Question:
Above I have a screen shot that states an incorrect integer value on the post method. Also I can share you guys my code below
For front end and back end
'''
$(function(){
function getOneMovie(id) {
$.ajax({
url: 'http://localhost:3000/movielist' + id,
method: 'GET',
dataType: 'json',
success: function (data) {
$($("#updateForm")[0].movieId).val(data._id);
$($("#updateForm")[0].intNum).val(data.intNum);
$($("#updateForm")[0].name).val(data.name);
$($("#updateForm")[0].thumnail_path).val(data.thumnail_path);
$($("#updateForm")[0].description).val(data.description);
$($("#updateForm")[0].year_released).val(data.year_released);
$($("#updateForm")[0].language_released).val(data.language_released);
$("#updateForm").show();
}
});
}
$("#movieAdded").click(function (a) {
console.log("movieAdded Click")
let mydata = {
idmovielist: $($("#newForm")[0].intNum).val(),
name: $($("#newForm")[0].name).val(),
thumnail_path: $($("#newForm")[0].thumnail_path).val(),
description: $($("#newForm")[0].description).val(),
year_released: $($("#newForm")[0].year_released).val(),
language_released: $($("#newForm")[0].language_released).val(),
}
displayMovie(mydata);
console.log("Hidden")
$("#newForm").trigger("reset");
$("#newForm").toggle();
console.log("Hidden")
a.preventDefault();
});
function displayMovie(postdata) {
console.log("displayMovie 1 : ",postdata);
var myJSON = JSON.stringify(postdata);
$.ajax({
method: "POST",
url: "http://localhost:3000/movielist/addMovie",
dataType: "json",
data: myJSON,
success: function (data) {
console.log("displayMovie 2 : ",data);
}
});
}
function loadButton() {
$(".editMovie").click(function (a) {
getOneMovie($($(this)[0]).data("movieId"));
a.preventDefault();
});
$(".deleteMovie").click(function (a) {
deleteMovie($($(this)[0]).data("movieId"));
a.preventDefault();
});
}
loadButton();
function putMovie(id, data) {
$.ajax({
url: 'http://localhost:3000/movielist/update/' + id,
method: 'PUT',
dataType: 'json',
data: data,
success: function (data) {
console.log(data);
getOneMovie();
}
});
}
$("#updateMovie").on("click", function (a) {
let data = {
idmovielist: $($("#updateForm")[0].intNum).val(),
name: $($("#updateForm")[0].name).val(),
thumnail_path: $($("#updataForm")[0].thumnail_path).val(),
description: $($("#updateForm")[0].description).val(),
year_released: $($("#updateForm")[0].year_released).val(),
language_released: $($("#updateForm")[0].language_released).val(),
}
putMovie($($("#updateForm")[0].movieId).val(), data);
$("#updateForm").trigger("reset");
$("#updateForm").toggle();
a.preventDefault();
});
function deleteMovie(id) {
$.ajax({
url: "http://localhost:3000/movielist/" + id,
method: 'DELETE',
dataType: 'json',
success: function (data) {
console.log(data);
}
});
}
});
'''
This is my front end
'''
const express = require('express');
const app = express();
const mysql = require('mysql');
const bodyparser = require('body-parser');
app.use(bodyparser.json());
const mysqlConnection = mysql.createConnection({
host: 'localhost',
user: 'root',
password: 'Adil@123',
database: 'movies'
});
mysqlConnection.connect(err=>{
if (err) {
console.log('It was not successful
Error:' + JSON.stringify(err,undefined,2));
} else {
console.log('Its a success');
}
});
// Collecting all the movies from the movielist
app.get('/movielist',(req,res)=> {
mysqlConnection.query("SELECT * FROM movielist", (err, rows,fields)=> {
if (!err) {
res.send(rows);
} else {
console.log(err);
}
});
});
// Finding a movie based on the 'idmovielist' number
app.get('/movielist',(req,res) => {
mysqlConnection.query("SELECT * FROM movielist WHERE idmovielist = ?",[req.params.id],(err, rows,fields) =>{
if (!err) {
res.send(rows);
} else {
console.log(err);
}
});
});
// Delting a movie
app.delete('/movielist/:id',(req,res) => {
mysqlConnection.query("DELETE FROM movielist WHERE idmovielist = ?",[req.params.id],(err,rows,fields) =>{
if (!err) {
res.send("Movie is deleted");
} else {
console.log(err);
}
});
});
// Inserting a movie
app.post('/movielist/addMovie',(req, res) => {
console.log("movielist/addMovie : ",req.body);
mysqlConnection.query("INSERT INTO movielist ('idmovielist','name','thumnail_path','description','language_released','year_released') VALUES ('"+req.body.idmovielist+"', '"+req.body.name+"','"+req.body.thumnail_path+"', '"+req.body.description+"', '"+req.body.year_released+"', '"+req.body.language_released+"')",
(err,rows) => {
if (!err) {
res.send("Movie is added");
} else {
console.log(err);
}
});
});
// Updating the movie list
app.put('/movielist/:id',(req,res) =>{
let update = req.body;
mysqlConnection.query("UPDATE movielist SET 'year_released' WHERE = '"+update.idmovielist+"'",
(err, results) => {
if (!err) {
res.send("Movie list is updated");
} else {
console.log(err);
}
});
});
// localhost:3000
app.listen(3000,() => {
console.log('We got it running');
});
module.exports = app;
'''
and this is my back end. I was using the post method couple days ago and it was working could their be something I am doing wrong in my back end and is my SQL statement incorrect
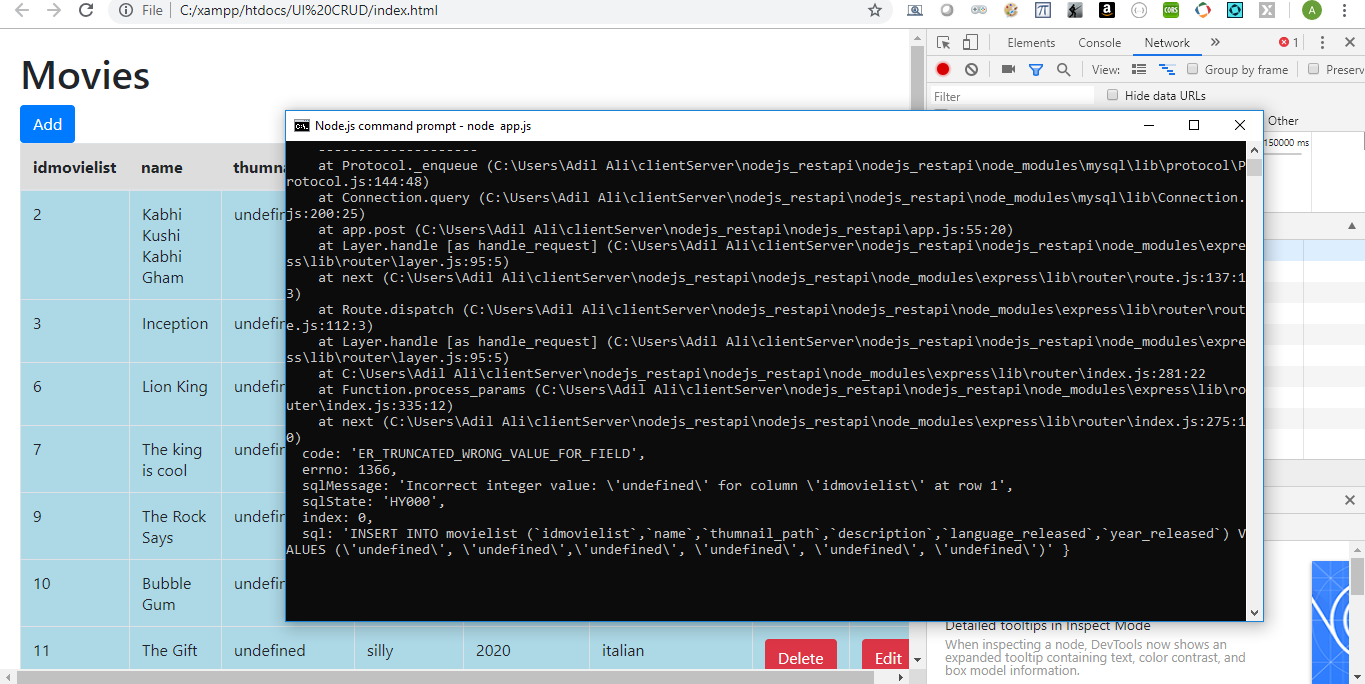
Answer: '''
app.use(bodyparser.urlencoded({ extended: true }));
app.use(bodyparser.json())
'''
Please add this code at line 7.
<URL>